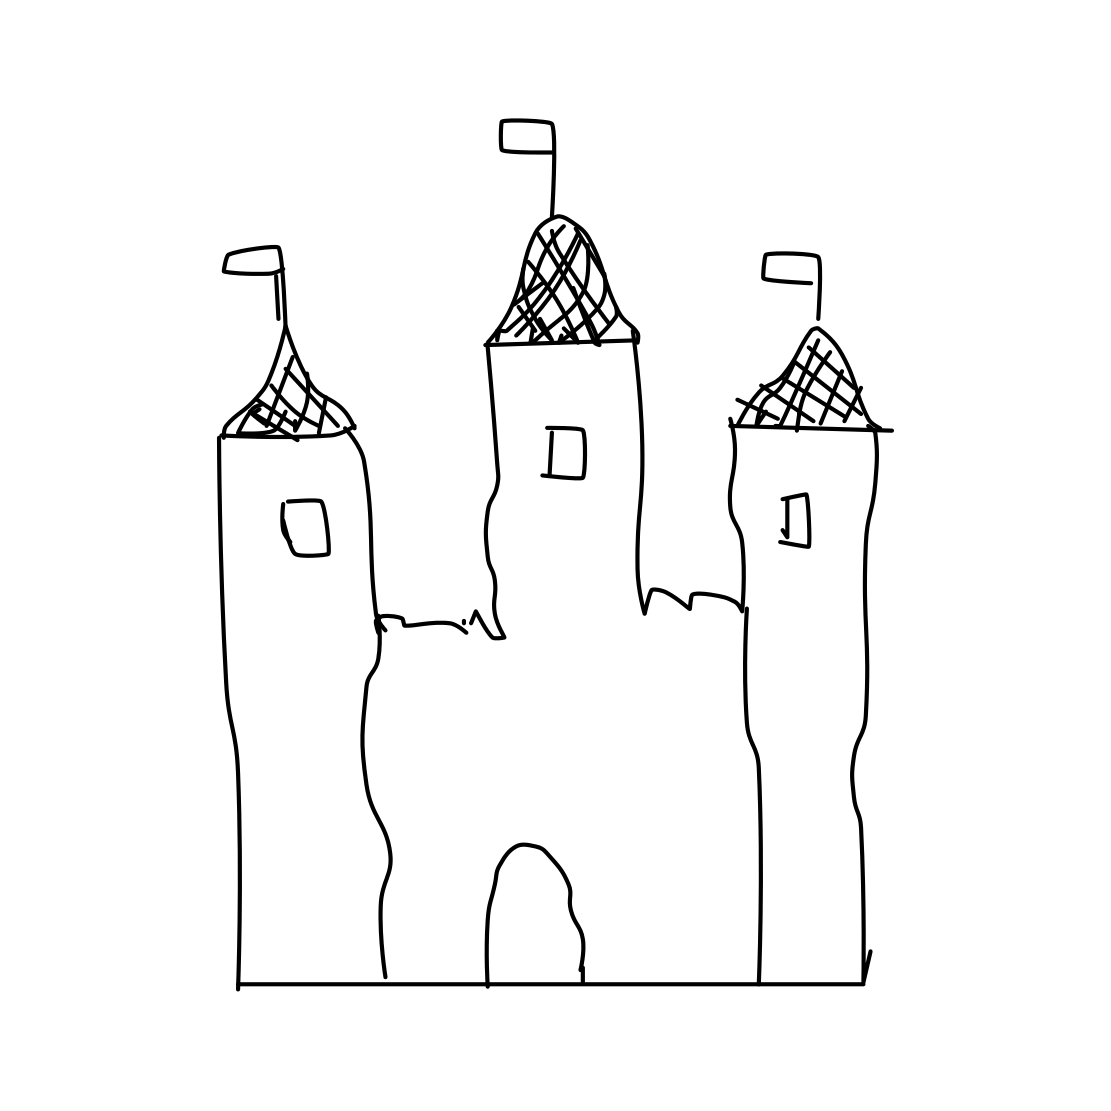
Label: castle